Question: I'm trying to show mean and standard deviation of a dataset, where I want to display the std as a ribbon. The dataset is divided into three groups, where the mean is displayed in three different colors as intended, but the std-ribbon is not.
The code:
'''
mtcars$cyl <- as.factor(mtcars$cyl)
plot1 <- ggplot(mtcars, aes(x=gear, y=hp, color=cyl)) + geom_point() +
stat_summary(geom='ribbon', fun.data = mean_cl_normal, fun.args=list(conf.int=0.95)) +
stat_summary(geom='line', fun.y = mean, size=1)
plot1
'''
I don't have enough reputation to post images, but the ribbons are all black. I'm confused as to why the mean lines seem to map perfectly to the three groups defined by the cyl-factor and the lines have three colors, while the ribbons do not.
Edit:

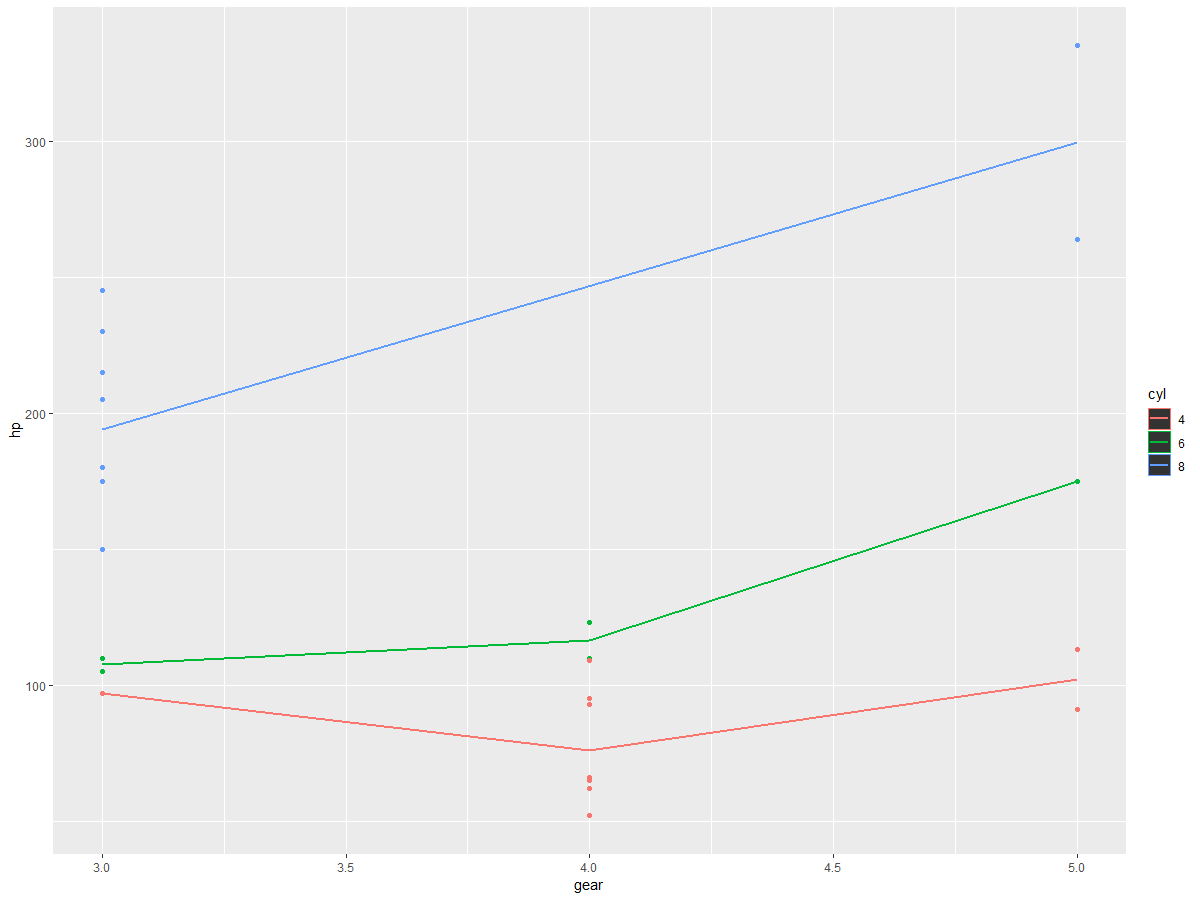
Answer: to colour the ribbons you need to add a 'fill' aesthetic (distinct from 'col'):
'''
mtcars$cyl <- as.factor(mtcars$cyl)
plot1 <- ggplot(mtcars, aes(x=gear,
y=hp,
color=cyl, # color gives colour of lines and borders
fill = cyl)) + # fill colours the ribbons and other shapes
geom_point() +
stat_summary(geom='ribbon',
fun.data = mean_cl_normal,
fun.args=list(conf.int=0.95),
alpha = 0.5) + # added transparency
stat_summary(geom='line',
fun.y = mean, size=1)
plot1
'''
<URL>